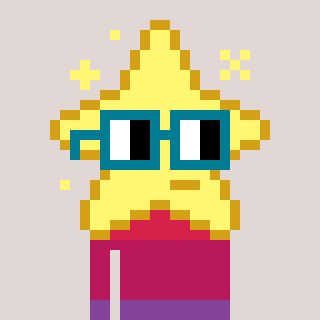
a pixel art character with square dark green glasses, a star-shaped head and a yellow-colored body on a warm background